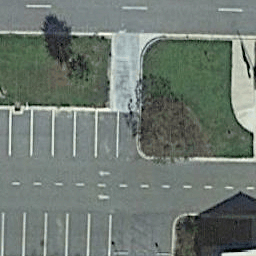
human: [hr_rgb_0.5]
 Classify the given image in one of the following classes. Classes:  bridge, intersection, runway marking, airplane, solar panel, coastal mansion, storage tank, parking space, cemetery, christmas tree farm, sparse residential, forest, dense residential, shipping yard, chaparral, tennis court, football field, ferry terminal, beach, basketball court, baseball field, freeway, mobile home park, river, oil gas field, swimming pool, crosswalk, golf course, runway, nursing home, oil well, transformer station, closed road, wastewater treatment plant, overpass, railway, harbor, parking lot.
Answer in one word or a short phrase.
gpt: parking space